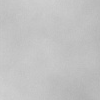
Atmospheric dust classification: dusty